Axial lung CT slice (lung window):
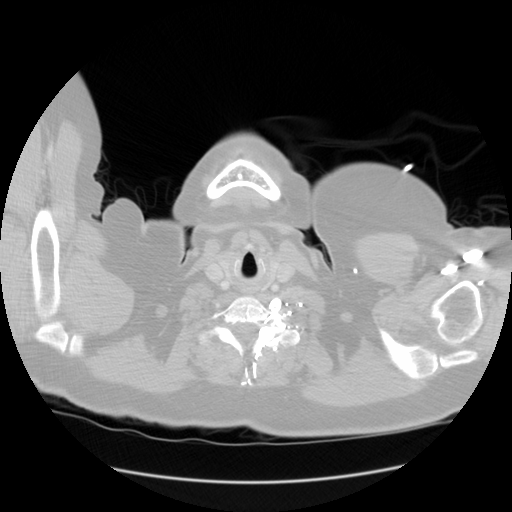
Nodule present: no